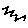
Label: zigzag